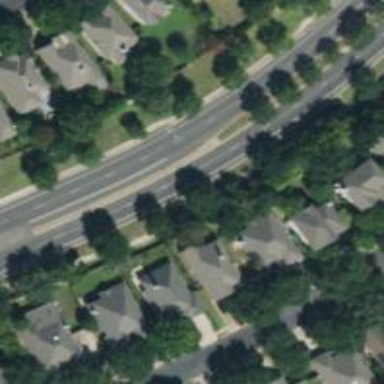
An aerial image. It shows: Secondary road with asphalt surface.